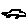
Label: car